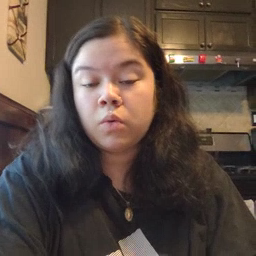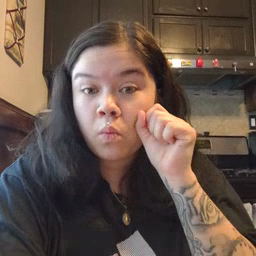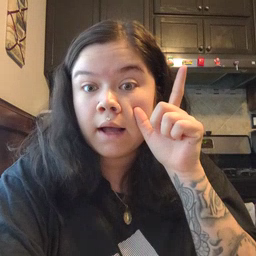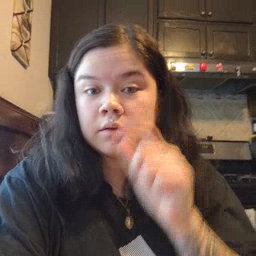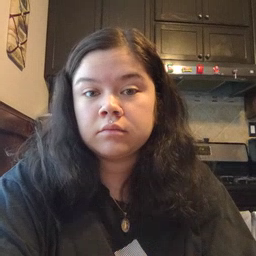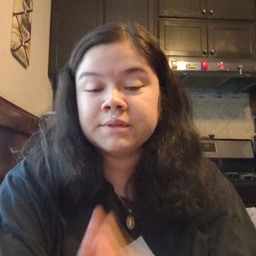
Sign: wake